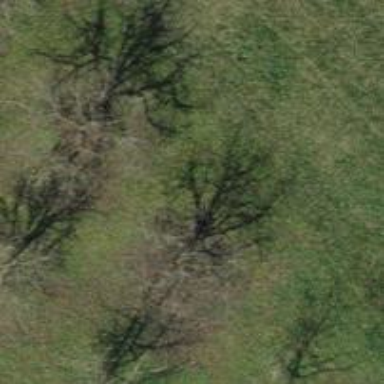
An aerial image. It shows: Beautiful tree in nature.